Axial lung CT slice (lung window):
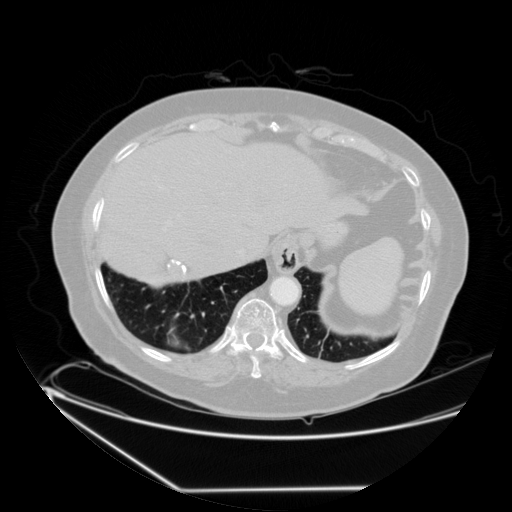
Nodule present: no